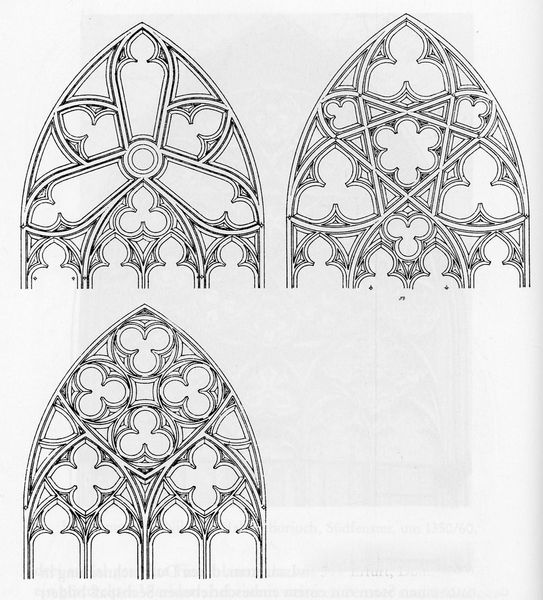
Titel: Dom in Erfurt
Standort: Erfurt, Dom (EU - D - Thüringen)
Schlagwörter: weiß, blumen, fenster, schwarz, skizze, zeichnung, blüten, muster, ornament, architektur, spitze, kirche, drei, blatt, gotik, kreis, rund, bogen, formen, grafik, spitz, dekor, ornamente, bögen, form, druck, stich, schwarzweiß, entwurf, rosette, spitzbogen, spitzbögen, plan, klee, lanzettfenster, grundriss, kirhce, maßwerk, bogenfenster, varianten, vierpass, dreipass, stabwerk, spätgotik, lanzett, schemata, 3, nonnenköpfe, 3 - 4 - 1, nonnenkopf, blumenformen, mehrpass, blumen fenster